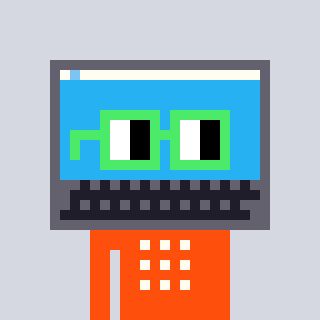
a pixel art character with square light green glasses, a laptop-shaped head and a orange-colored body on a cool background